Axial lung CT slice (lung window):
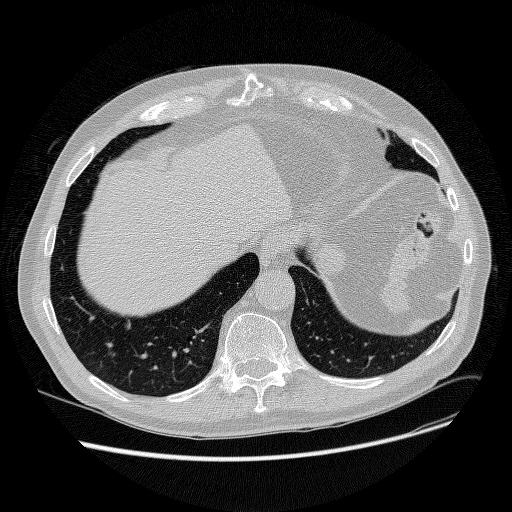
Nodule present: yes
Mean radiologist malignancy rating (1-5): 3